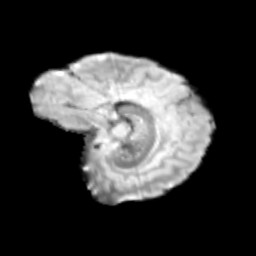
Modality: T2w
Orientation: sagittal
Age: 9
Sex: male
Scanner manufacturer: siemens
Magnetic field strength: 3 T
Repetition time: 3.8 s
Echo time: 0.07 s